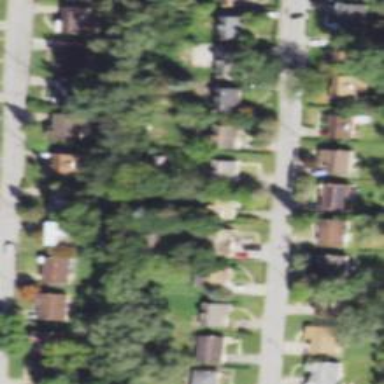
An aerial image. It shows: Driveway.